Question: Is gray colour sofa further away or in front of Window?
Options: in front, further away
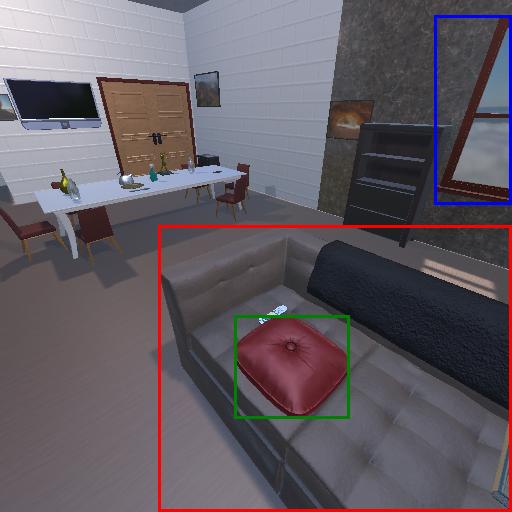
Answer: in front